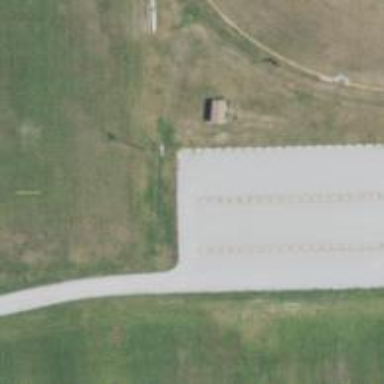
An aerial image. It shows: Unpaved parking area.